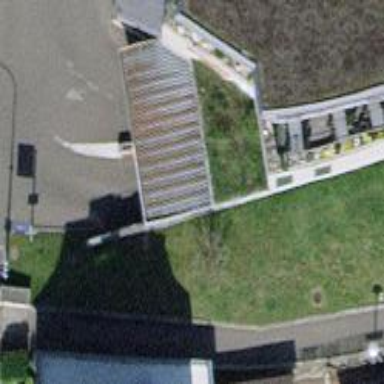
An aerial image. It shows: Parking entrance.